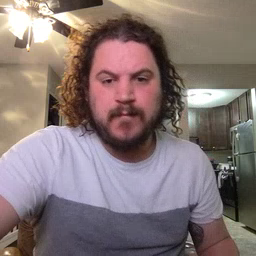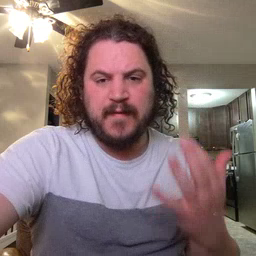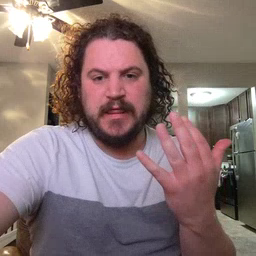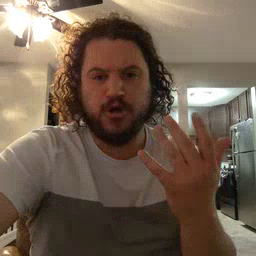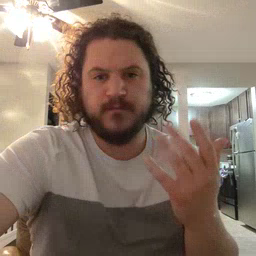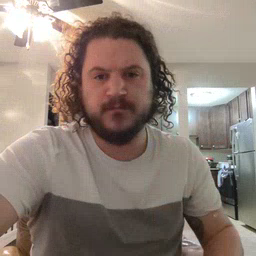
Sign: finger